Question: I am thinking of a project for my university the teachers liked it but I am not sure if its even possible.
I am trying to make an andriod app.
What I want to do is take a picture of a hand drawn logic circuit (having the AND, OR, NOT ... gates) recognize the gates, and make a circuit in the moblie and run it on all possible inputs
Example of logical circuit ( assume its hand drawn )

For this I will have to make a simulator on mobile, that I dont think is the hard part. The problem is how could recognize the gates from a picture.
I found out that theres a edge detection plugin in java but still I dont think its enought to recognize the gates. Please share any algorithm or any technique or tools that I can use to make this thing.
This is actually for my FYP, I cant find any good ideas and have to present this on thursday.
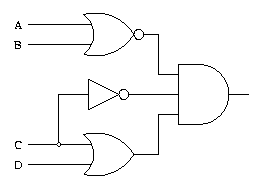
Answer: you will need to do some kind of object recognition the easiest way (conceptually) to identify gates is to simply do a correlation between the image and a bank of gates, or an "alphabet" You run the gate template over the entire image and look for the highest correlation, this means it matches the template closely and you likely found your gate of interest. here are a few interesting s0 posts
<URL>
<URL>
On it's own this could be a daunting task, but you can simplify the problem by adding constraints.
1. For instance the user must draw on graph paper and they can only have one gate per grid. This ensures you won't have to check a large variety of sizes for each gate
2. If you use graph paper with colored lines (like blue) and the user is only allowed to use a non-blue pen/pencil, you MAY be able to easily remove the grid when processing the image by filtering out the blue channel, and still have a clean image to process with.
of course there are more advanced methods than correlation, but as I said before, conceptually, this model is very easy to understand. Hope that helps
I just realized both my examples were in matlab, the important point here is the logic/process used, not the exact code.